Question: I would like to generate a bezier curve between two shapes (rectangles for the purposes of this question) such that the curve meets the shape at a 90 degree angle. Here's a MS Paint-generated example:

For my purposes, it can be assumed that the angle only needs to be perpendicular to an axis, not to something arbitrary. In other words, the angle of the curve at the endpoints only needs to be 0, 90, 180, or 270 degrees.
My understanding of bezier curves tells me that I need 2 endpoints and 2 control points. The endpoints are simple to calculate, but I have only a basic understanding of how to manipulate the control points.
Is there a convenient formula to accomplish this? I'm having surprising difficulty finding relevant tutorials.
I'm using Java and am currently drawing curves using java.awt.geom.Path2D.Double.curveTo(). If there's a pre-built Java class or method to accomplish this, that would be ideal, but I'm willing to implement an algorithm or equation myself if needed.
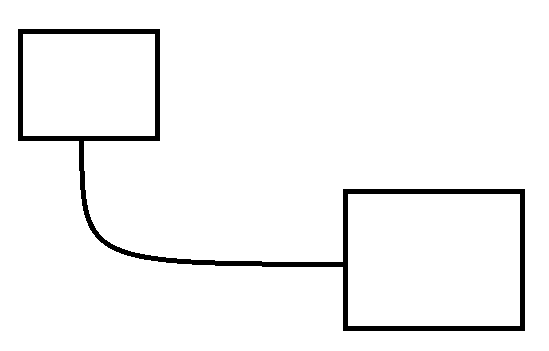
Answer: Based on Sage's excellent answer and after playing around with <URL> for a while, here's what I ended up with.
Putting the control point collinear with the angle you want to create pulls the curve in that direction. The farther the control point is from the endpoint, the more pronounced the effect becomes. Since I only deal with 90 degree angles, this means I can just alter the x or y coordinates of the control points by a set distance (which I call delta like Sage did) to produce the desired effect. I didn't use anything fancy to find delta - I just tried several values until I found one I was happy with.
Here's a snippet of my final code.
'''
public class BezierCurve {
private CubicCurve2D curve;
private static final int delta = 100;
private double x1, y1, x2, y2;
private double ctrlx1, ctrly1, ctrlx2, ctrly2;
public BezierCurve(Point p1, Side side1, Point p2, Side side2) {
this.x1 = p1.x;
this.y1 = p1.y;
this.x2 = p2.x;
this.y2 = p2.y;
Point ctrl1 = getControlPoint(p1, side1);
Point ctrl2 = getControlPoint(p2, side2);
ctrlx1 = ctrl1.x;
ctrly1 = ctrl1.y;
ctrlx2 = ctrl2.x;
ctrly2 = ctrl2.y;
curve = new CubicCurve2D.Double();
curve.setCurve(x1, y1, ctrlx1, ctrly1, ctrlx2, ctrly2, x2, y2);
}
private Point getControlPoint(Point p, Side s) {
int x = p.x;
int y = p.y;
switch (s) {
case Left:
x -= delta;
break;
case Right:
x += delta;
break;
case Bottom:
y += delta;
break;
case Top:
y -= delta;
break;
}
return new Point(x, y);
}
public void draw(Graphics2D g2) {
g2.setRenderingHint(RenderingHints.KEY_ANTIALIASING, RenderingHints.VALUE_ANTIALIAS_ON);
g2.draw(curve);
}
}
'''
This handles each case of top, bottom, right, and left.
Here's a screenshot of the code in action.